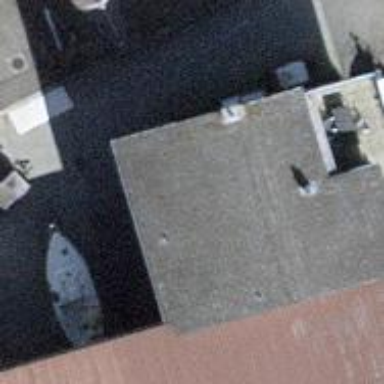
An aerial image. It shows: Boatyard located near waterway.